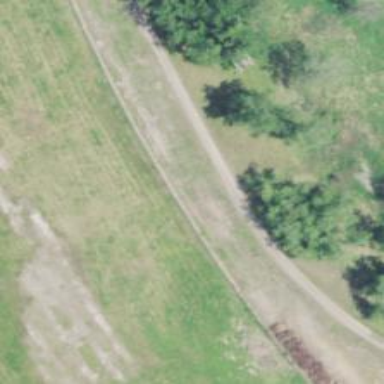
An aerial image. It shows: Disused railway spur service.